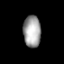
Tissue: lung
Cell type: Epithelial cells
Senescence score: 0.6181
Nuclear area (px): 550
Mean DAPI intensity: 160.302